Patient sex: M
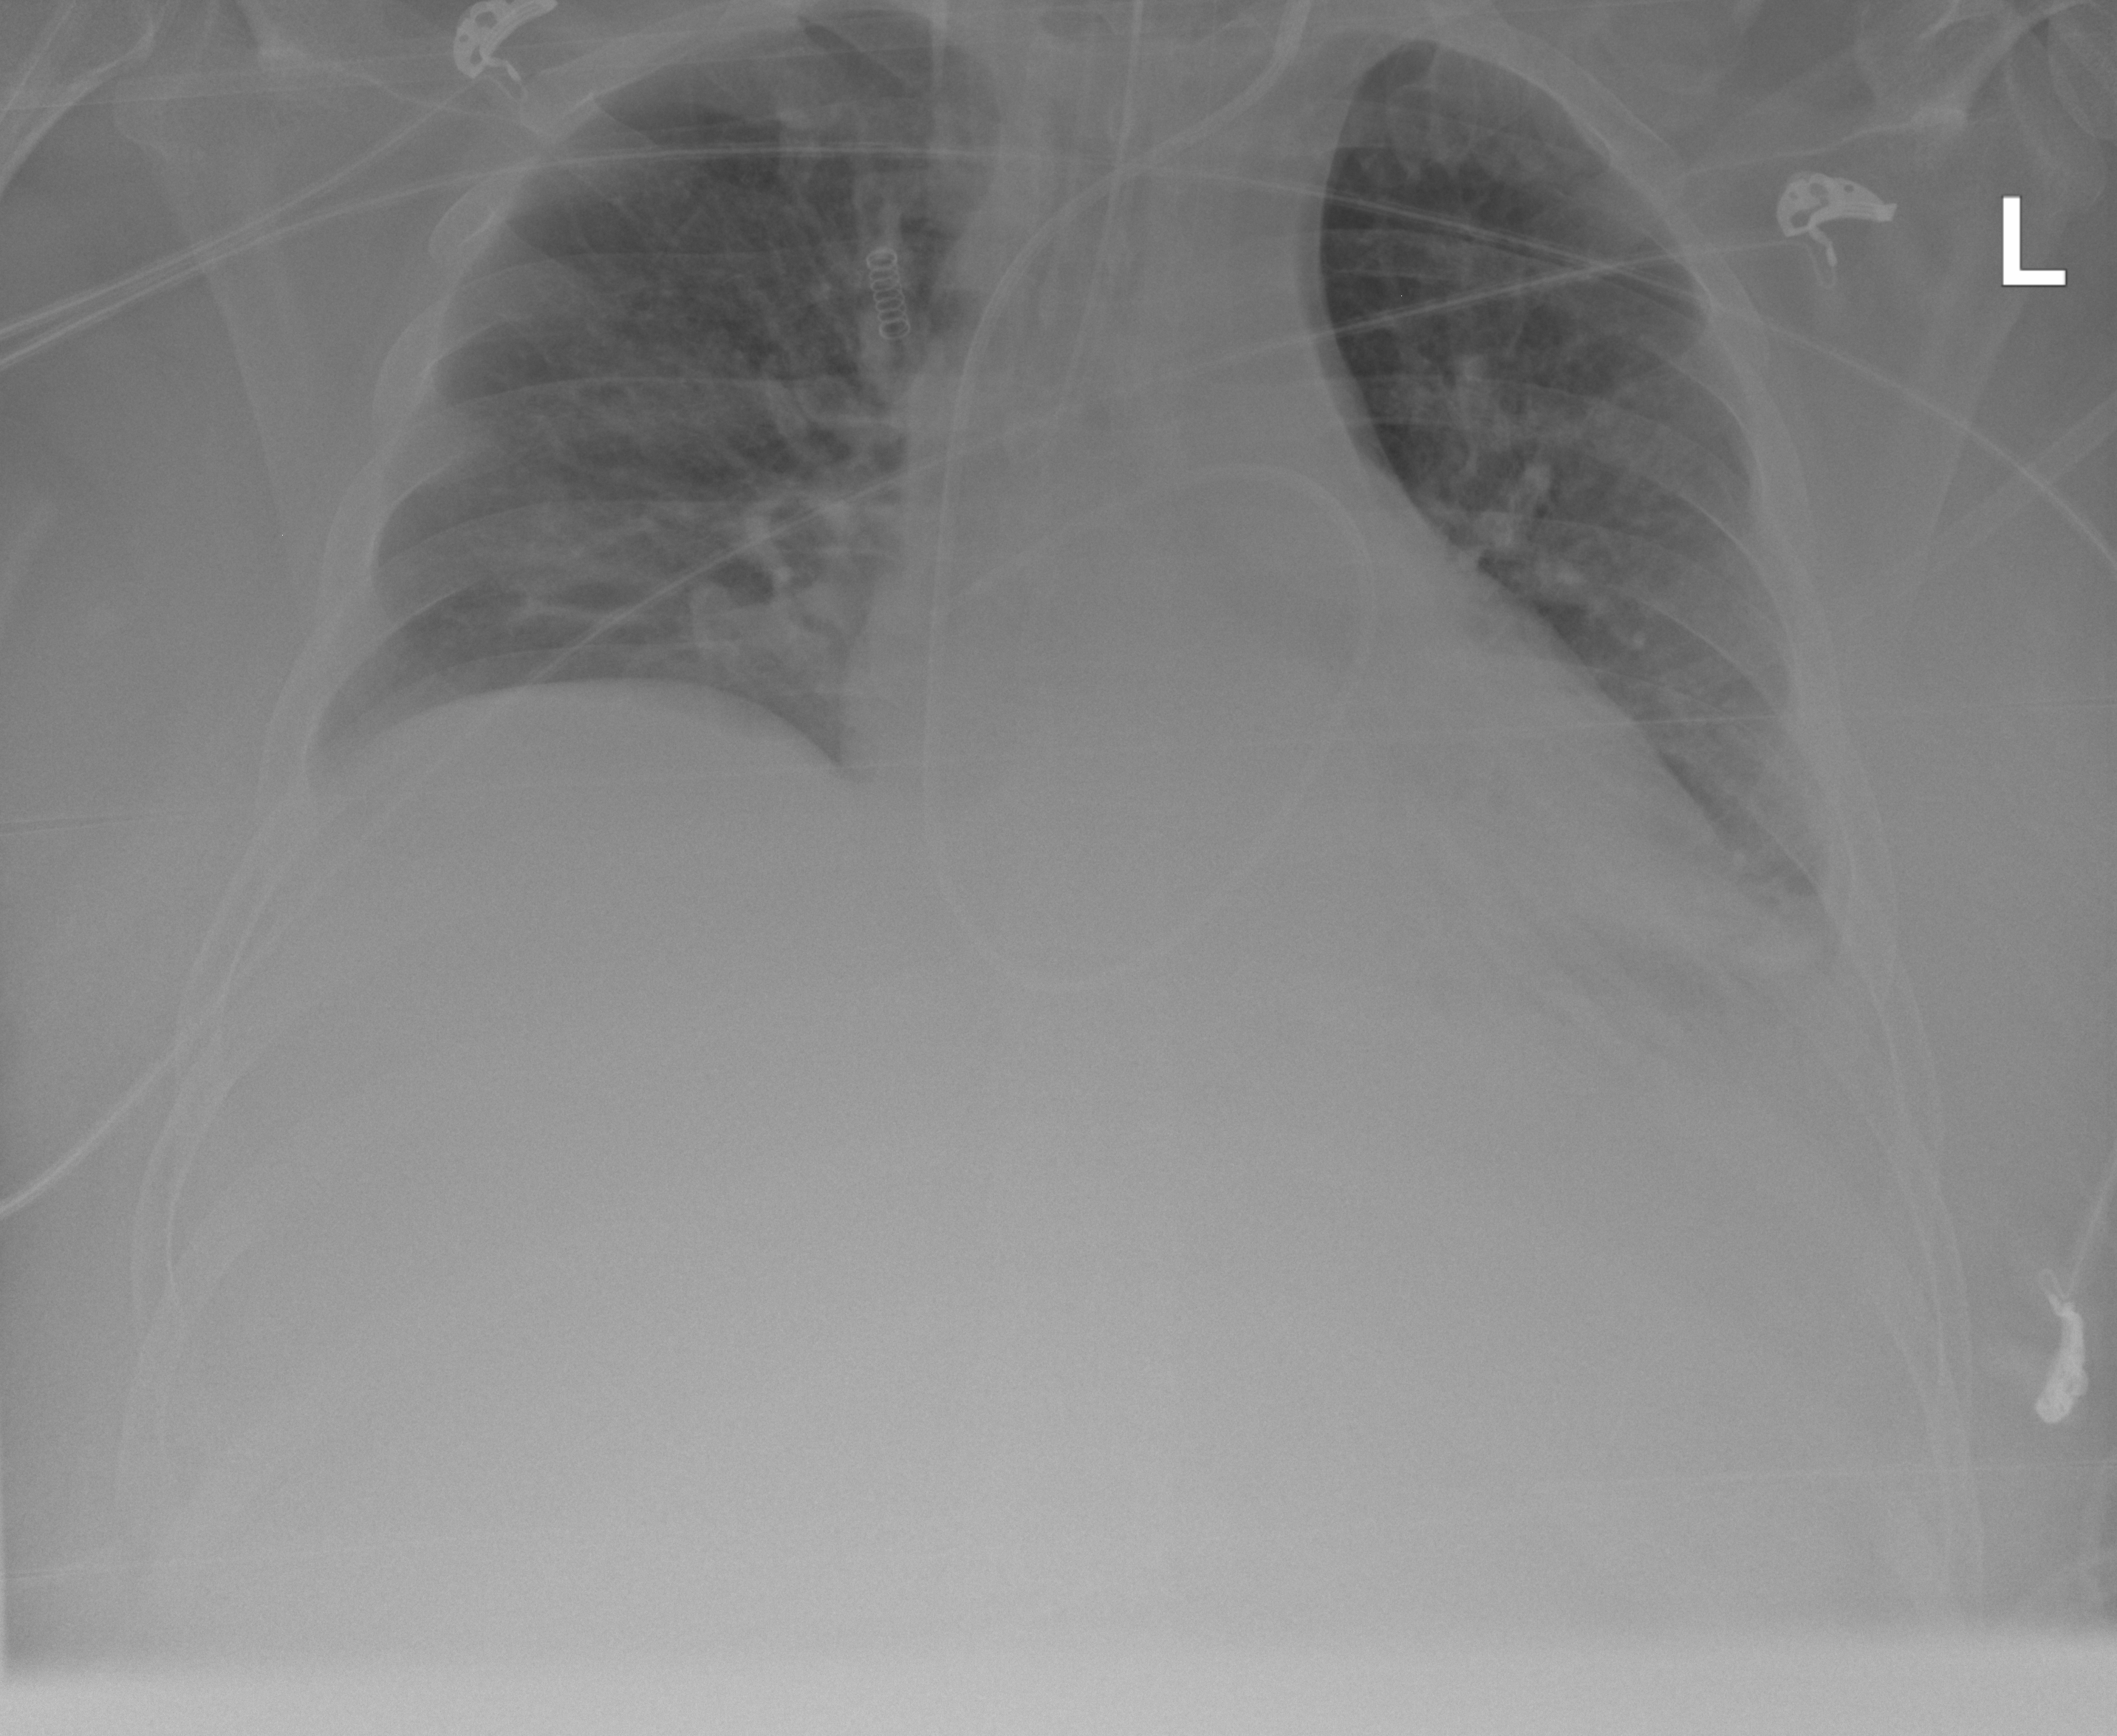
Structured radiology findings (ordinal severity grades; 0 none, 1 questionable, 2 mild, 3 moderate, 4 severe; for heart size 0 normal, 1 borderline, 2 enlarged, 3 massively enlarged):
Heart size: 0
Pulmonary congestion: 0
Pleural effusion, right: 0
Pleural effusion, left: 2
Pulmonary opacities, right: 0
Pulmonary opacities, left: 0
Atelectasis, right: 2
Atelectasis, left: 2